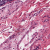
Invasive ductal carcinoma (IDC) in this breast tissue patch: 0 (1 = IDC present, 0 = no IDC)